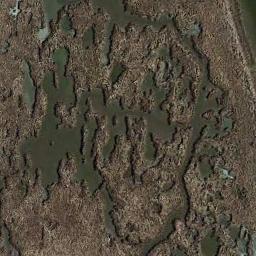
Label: wetland